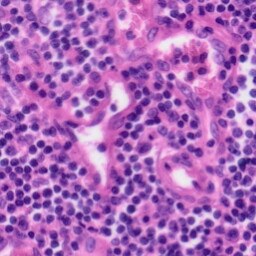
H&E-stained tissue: Tonsil